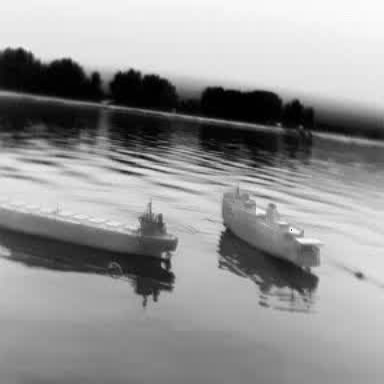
There is a liner in the infrared image.